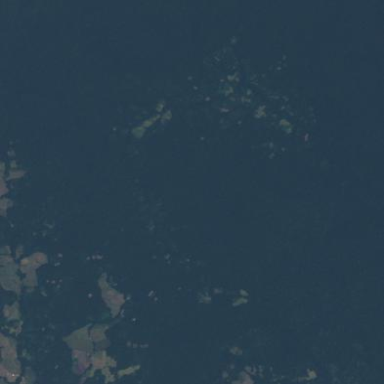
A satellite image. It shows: Serene woodland landscape.